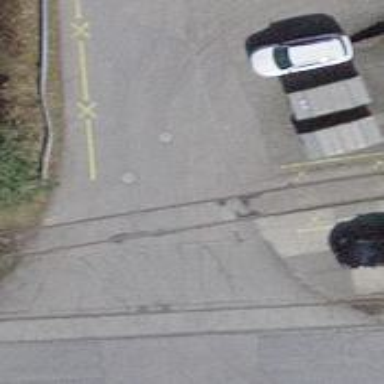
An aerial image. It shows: Railway level crossing.